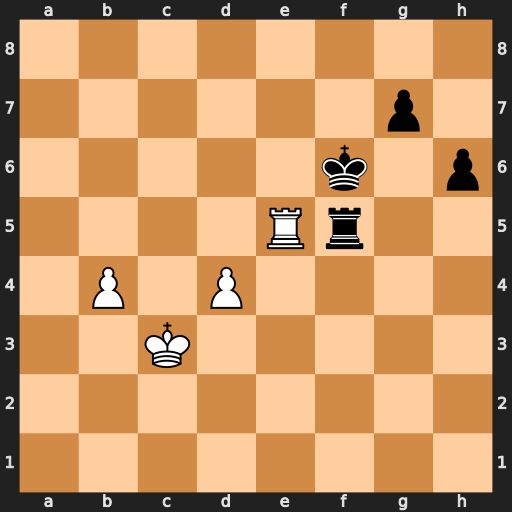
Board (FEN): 8/6p1/5k1p/4Rr2/1P1P4/2K5/8/8
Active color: w
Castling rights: -
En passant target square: -
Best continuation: Rxf5+ Kxf5 b5